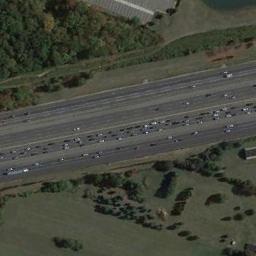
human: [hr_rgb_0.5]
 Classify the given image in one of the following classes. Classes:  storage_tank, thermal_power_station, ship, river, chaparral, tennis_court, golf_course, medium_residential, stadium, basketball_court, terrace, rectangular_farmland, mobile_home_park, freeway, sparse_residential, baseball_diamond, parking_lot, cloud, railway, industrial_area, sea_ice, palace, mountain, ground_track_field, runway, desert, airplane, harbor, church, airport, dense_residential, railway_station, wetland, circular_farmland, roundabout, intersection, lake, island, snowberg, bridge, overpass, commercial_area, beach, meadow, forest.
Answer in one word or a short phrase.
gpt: freeway